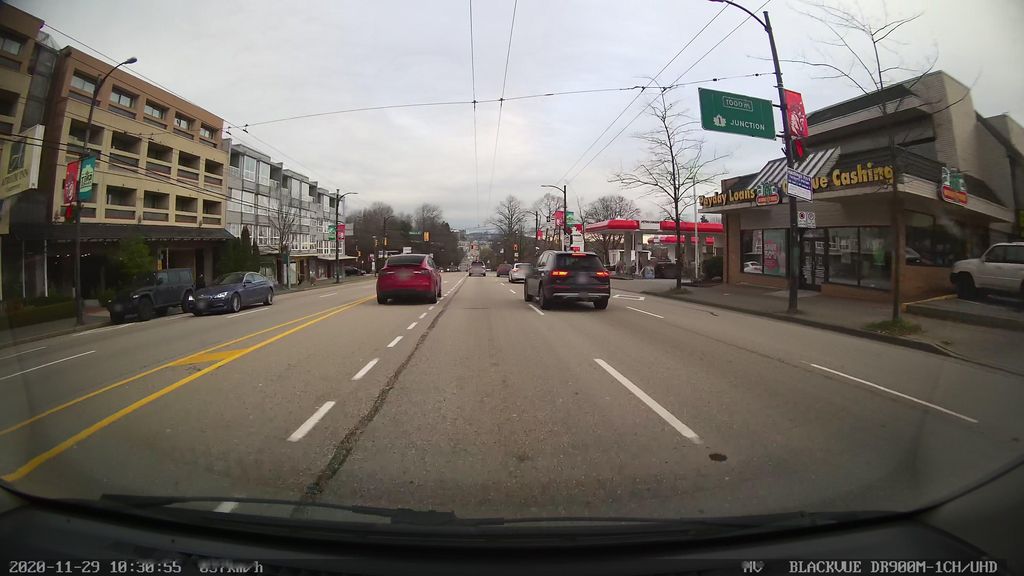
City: vancouver